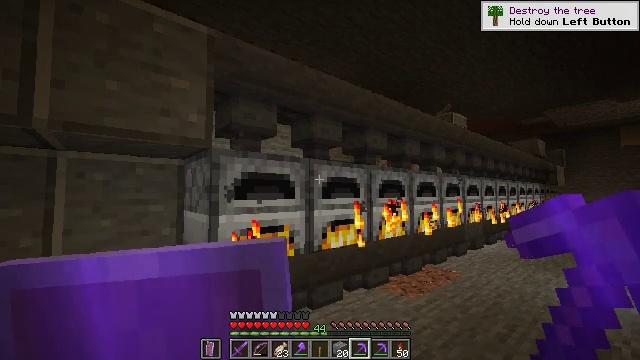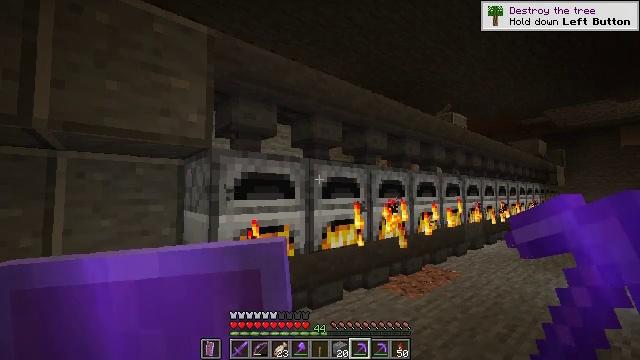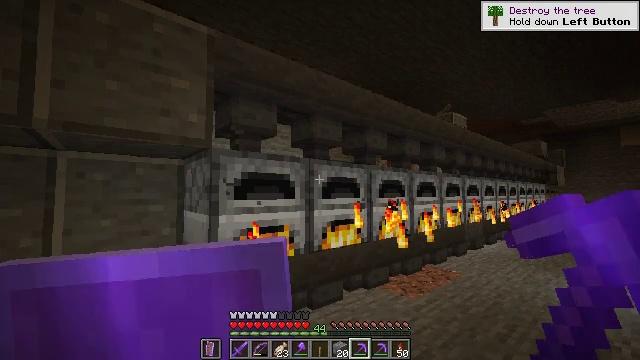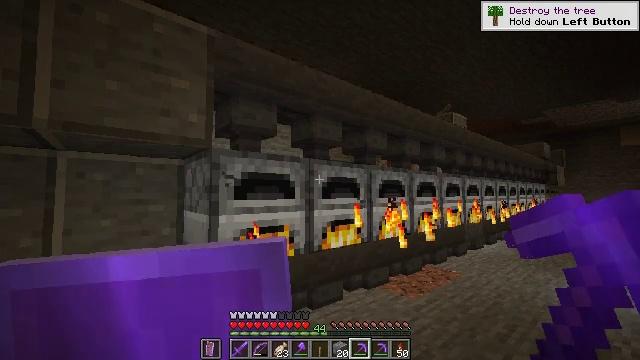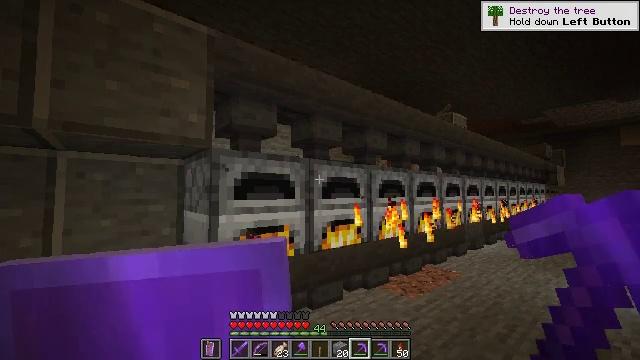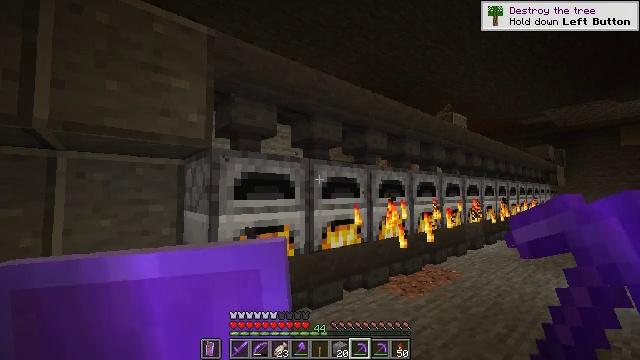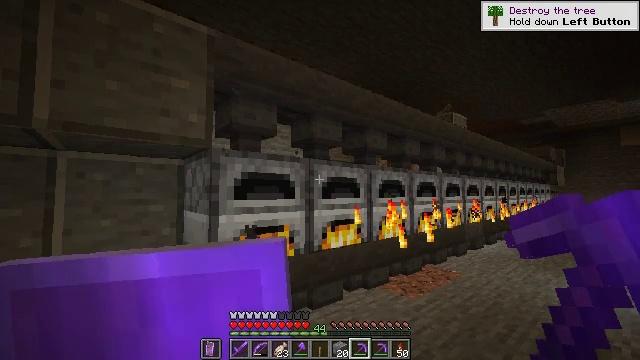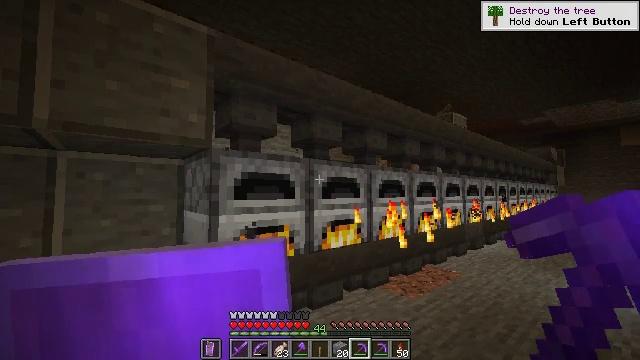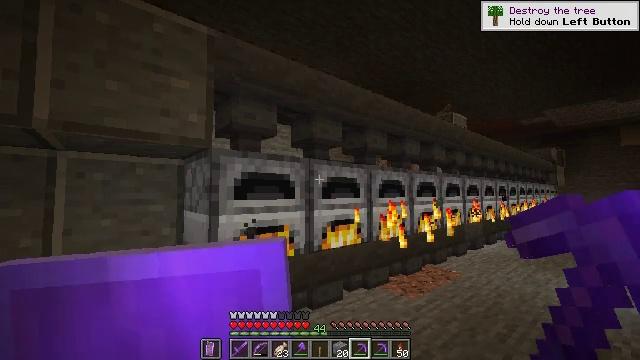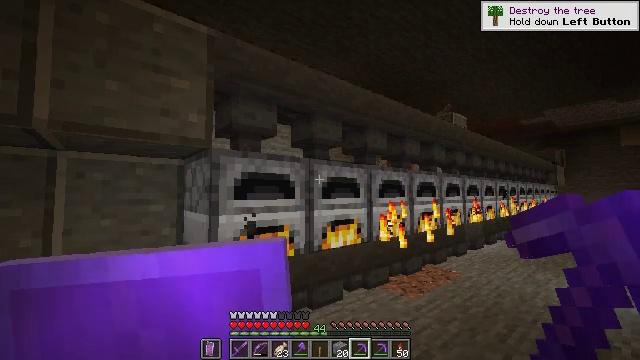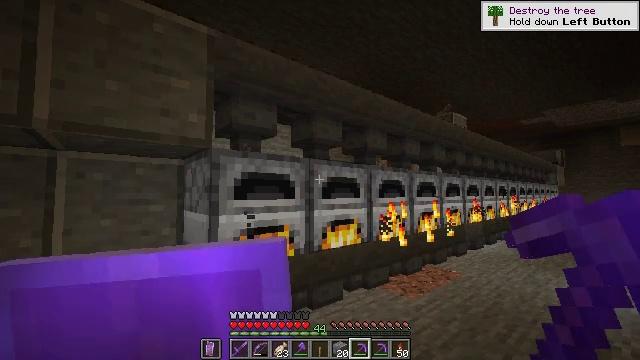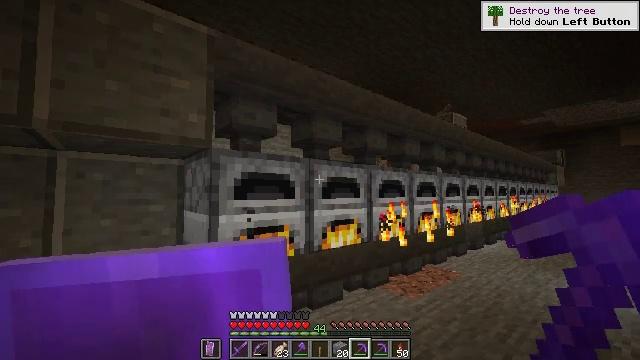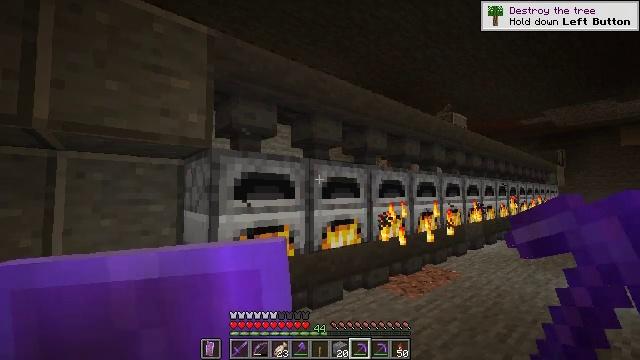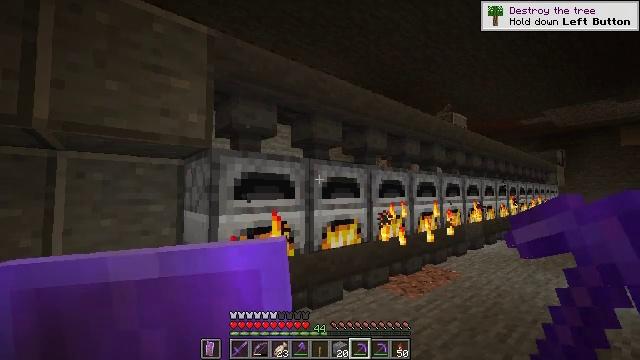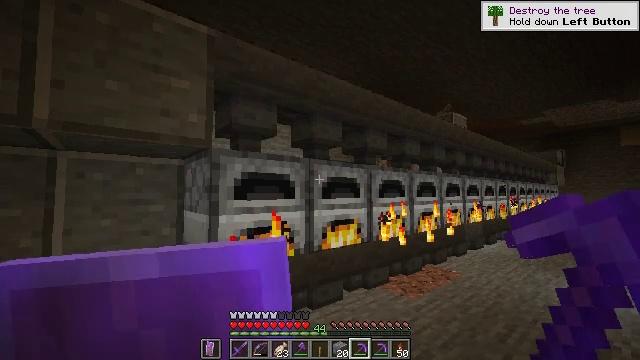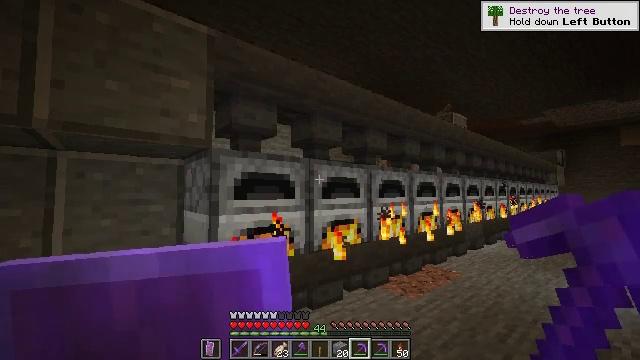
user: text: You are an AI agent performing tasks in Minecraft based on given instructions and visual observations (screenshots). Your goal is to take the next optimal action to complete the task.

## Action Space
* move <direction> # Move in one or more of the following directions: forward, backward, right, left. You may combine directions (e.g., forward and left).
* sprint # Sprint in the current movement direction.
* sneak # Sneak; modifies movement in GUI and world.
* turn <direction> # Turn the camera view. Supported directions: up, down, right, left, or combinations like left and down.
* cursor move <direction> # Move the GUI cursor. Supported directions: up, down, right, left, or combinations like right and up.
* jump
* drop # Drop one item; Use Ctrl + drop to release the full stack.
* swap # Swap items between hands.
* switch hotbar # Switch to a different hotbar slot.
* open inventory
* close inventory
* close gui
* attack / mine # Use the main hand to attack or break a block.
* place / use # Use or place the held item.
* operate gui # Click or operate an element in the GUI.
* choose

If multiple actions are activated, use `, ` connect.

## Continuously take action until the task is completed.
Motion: motion action
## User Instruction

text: craft item air
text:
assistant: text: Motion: no_op
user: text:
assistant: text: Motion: no_op
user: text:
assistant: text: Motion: no_op
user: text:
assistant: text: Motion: no_op
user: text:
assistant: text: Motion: no_op
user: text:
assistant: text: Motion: no_op
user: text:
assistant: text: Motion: no_op
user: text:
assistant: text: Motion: no_op
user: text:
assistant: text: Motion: no_op
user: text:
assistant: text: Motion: no_op
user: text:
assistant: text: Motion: no_op
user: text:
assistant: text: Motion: no_op
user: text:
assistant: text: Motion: no_op
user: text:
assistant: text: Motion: no_op
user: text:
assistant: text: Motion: no_op
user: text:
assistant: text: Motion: no_op
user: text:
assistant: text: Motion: no_op
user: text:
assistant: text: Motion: no_op
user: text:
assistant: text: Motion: no_op
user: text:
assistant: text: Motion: no_op
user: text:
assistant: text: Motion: no_op
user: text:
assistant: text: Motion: no_op
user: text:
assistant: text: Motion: no_op
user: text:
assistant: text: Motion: no_op
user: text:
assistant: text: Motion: no_op
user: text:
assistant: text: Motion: no_op
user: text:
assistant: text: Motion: no_op
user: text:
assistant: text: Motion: no_op
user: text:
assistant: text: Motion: no_op
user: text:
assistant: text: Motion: no_op